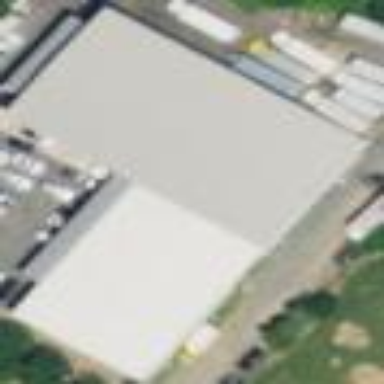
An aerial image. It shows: Industrial building.